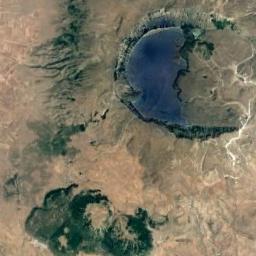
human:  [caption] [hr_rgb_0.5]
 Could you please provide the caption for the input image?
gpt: The lake is shaped like a fish .

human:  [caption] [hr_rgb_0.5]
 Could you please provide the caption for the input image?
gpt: The lake lies in a mountainous area covered with some vegetation and the water is blue .

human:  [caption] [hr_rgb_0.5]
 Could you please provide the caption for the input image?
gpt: There is a semi-circular blue lake on the yellow-brown mountain with sparse green vegetation on the hills .

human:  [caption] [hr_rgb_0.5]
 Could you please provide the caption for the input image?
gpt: The ground is uneven around the lake .

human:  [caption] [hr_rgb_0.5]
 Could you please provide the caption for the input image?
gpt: There are brown bare land and some green land around the lake .